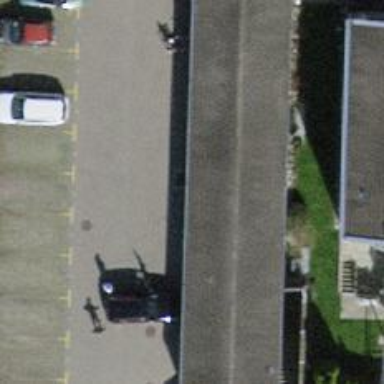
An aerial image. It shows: Group of garages.